Question: for some time now, my developer console overview shows a small box named "Merchant sales report" in which is written:
> Last Merchant Sales Report n/a

What does that mean?
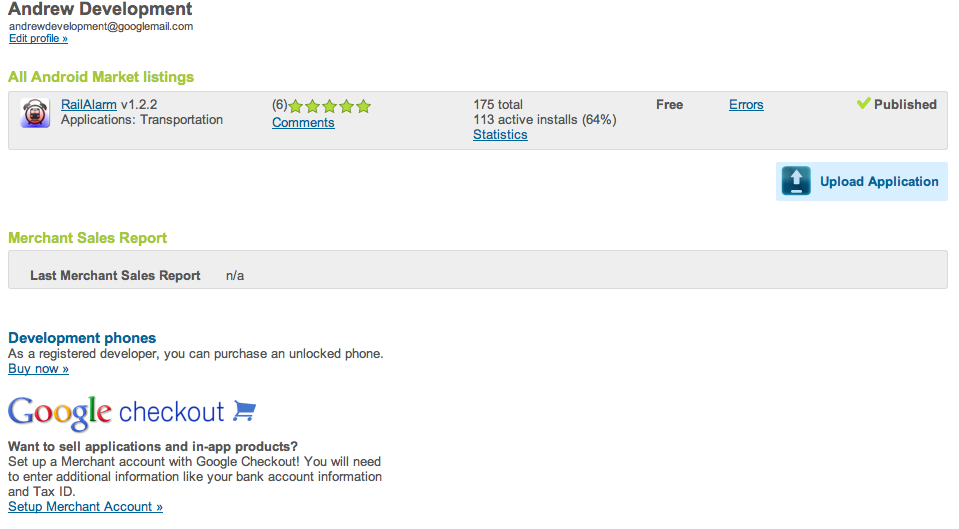
Answer: It's a report for the sales over the last month.
As you haven't had any sales (plus haven't got any apps that could have sales) it shows N/A (Not applicable).
When you do have sales, clicking it downloads a CSV file containing details of what has happened.
The CSV has these column titles:
> Order Number,Order Charged Date,Order Charged Timestamp,Financial Status,Payout Date,Device Model,Product Title,Product ID,Currency of Sale,Item Price,Taxes Collected,Charged Amount,Merchant Currency,Estimated FX Rate,Merchant Receives,City of Buyer,State of Buyer,Postal Code of Buyer,Country of Buyer
Here google have just made a Blog Post: <URL>